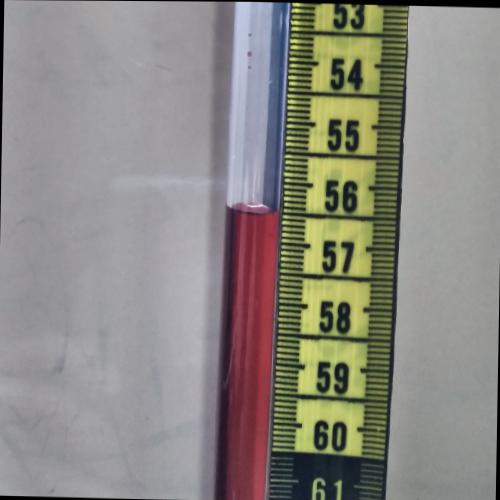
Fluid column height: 56.5 cm